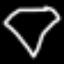
Label: diamond